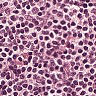
Metastatic tissue present: no